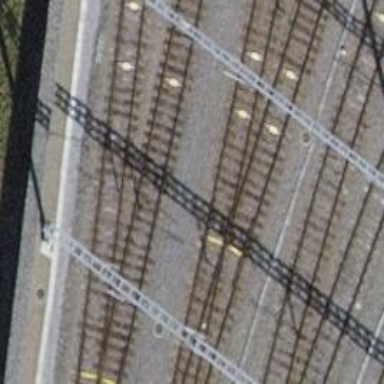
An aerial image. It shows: Rail yard with electrified contact lines for the railway.